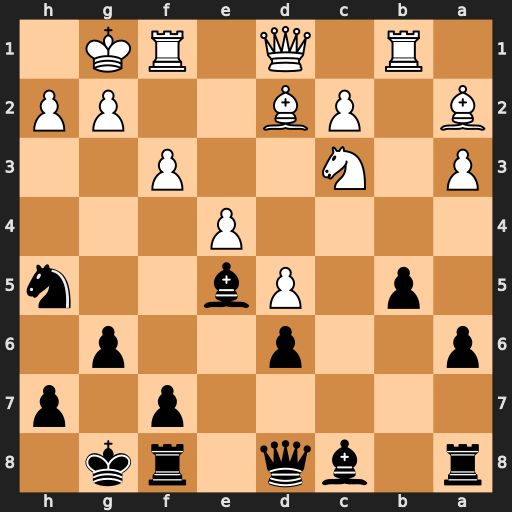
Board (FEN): r1bq1rk1/5p1p/p2p2p1/1p1Pb2n/4P3/P1N2P2/B1PB2PP/1R1Q1RK1
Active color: b
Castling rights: -
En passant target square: -
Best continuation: Qh4 g3 Bd4+